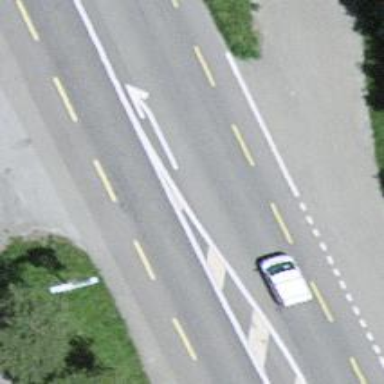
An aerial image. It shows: Primary highway with dedicated lane for cyclists.